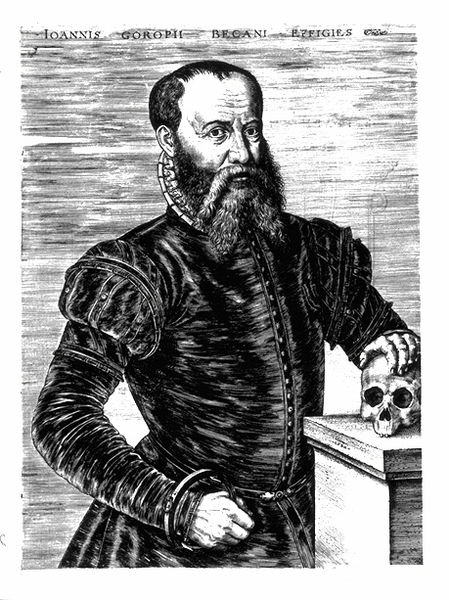
Titel: Bildnis des Johannes Goropius Becanus
Künstler: Hieronymus Wierix
Institution: (Seriendruck)
Schlagwörter: dunkel, hand, kopf, mann, weiß, finger, geste, grau, hell, hintergrund, licht, nase, ohr, schwarz, stirn, stützen, säule, tisch, blick, gürtel, rock, alt, anzug, bart, hemd, jacke, schnurrbart, augen, barock, falten, gesicht, halten, johannes, kragen, samt, schädel, sockel, stehen, stein, tod, tot, vollbart, ärmel, bildnis, halskrause, herr, hände, portrait, porträt, signatur, gewand, haare, halbfigur, mantel, pose, adel, brustbild, locken, ohren, puffärmel, renaissance, steigbügel, holzschnitt, schrift, man, zwei, mauer, grafik, graphik, linien, rand, inschrift, barbe, glatze, homme, moustache, podest, knöpfe, gehrock, ring, geschlossen, striche, vanitas, memento mori, vergänglichkeit, druck, druckgraphik, radierung, stich, noir, greifen, schwarzweiß, text, faust, stehkragen, krallen, arzt, totenkopf, oberschicht, stirnglatze, halbprofil, runzeln, portät, wams, knopfreihe, ständer, höfisch, patrizier, aufklärung, kupferstich, totenschädel, varnitas, gravure, main, reifen, johann, colonne, boutons, ceinture, latein, stick, straffur, tiefdruck, reformation, fusain, vieux, mur, visage, crayon, hochgeschlossen, table, puff, geograph, johannis, mitteleuropa, col, humanismus, augenhöhle, vanité, wissen, hamlet, mains, jean, keppler, ioannis, fermé, barockj, refomation, reform,ation, 17.jh., 1520, joannis, crane, craie, poing, gabelbart, drauck, shakespear, totelkopf